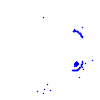
Particle: electron